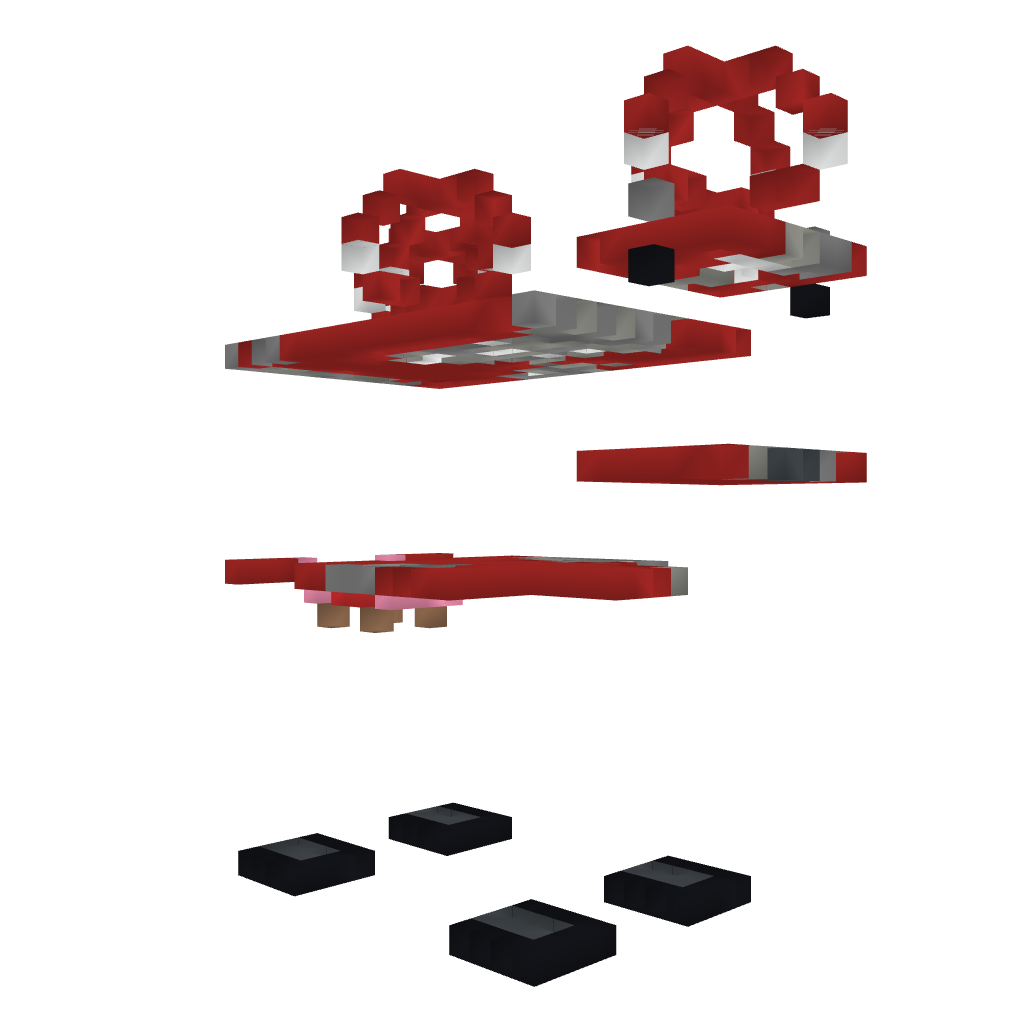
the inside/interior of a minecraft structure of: Mooshroom